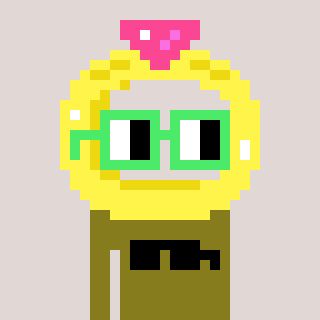
a pixel art character with square light green glasses, a ring-shaped head and a gunk-colored body on a warm background